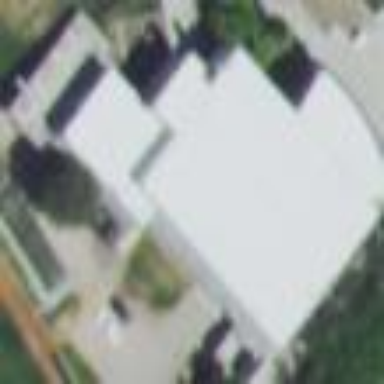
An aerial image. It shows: College building.